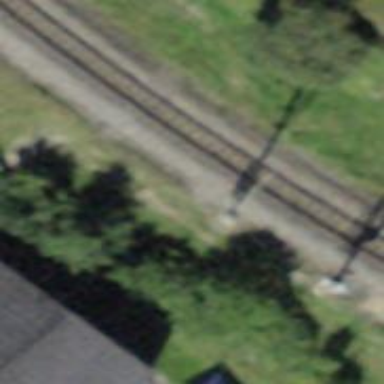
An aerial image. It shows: Railway crossing.